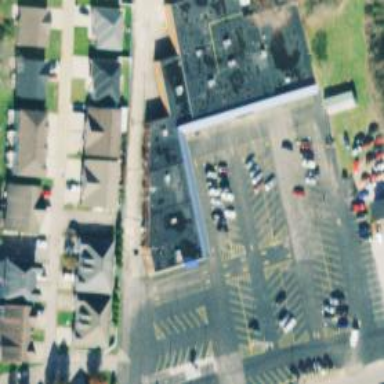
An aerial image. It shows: Retail building.